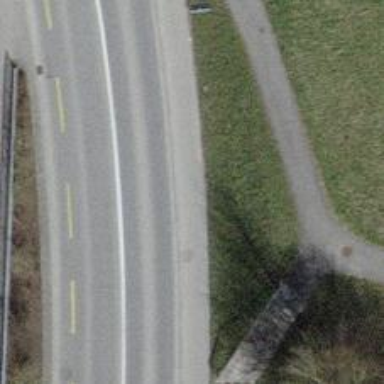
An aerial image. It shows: Sidewalk along the footway.